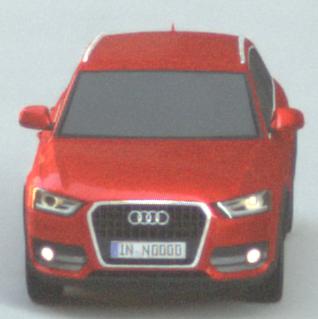
Make: Audi
Model: Q3 1.4 TFSI
Detailed model: Q3 (8U)
Model produced from: 2013/07
Model produced until: 2014/10
Doors: 5
Color: red
Road condition: dry road
Daytime: morning or afternoon
Contrast: medium contrast